Current action and preconditions to check: trajectory_clear

Your task: For each precondition in the list above, predict whether it will hold at this action.

Consider the current scene as observed from the mobile robot's camera, and analyze the predicted future states of all dynamic agents (e.g., people, animals, vehicles, or any moving entities) within the NEXT SECOND.

IMPORTANT: Only answer "very likely" if you are absolutely certain—based on strong, clear evidence—that a dynamic agent will violate the precondition in the predicted future state. Do NOT answer "very likely" for unlikely, ambiguous, or low-probability risks.

Ask yourself for each precondition: Is there a high probability, with clear and convincing evidence, that the predicted future states of any dynamic agent will interfere with the predicted future state of the currently executing action within the NEXT SECOND, causing that precondition to fail?

Assess the risk level based on these predictions. Use "likely" or "very likely" if motions create a clear risk of interference.

Use "neutral" or "improbable" if agents are nearby but their predicted paths are clearly diverging or non-conflicting.

Failure Risk Categories: "very improbable", "improbable", "neutral", "likely", "very likely"

Answer Format: Output ONLY the probability_of_failure value from these categories: "very improbable", "improbable", "neutral", "likely", "very likely"

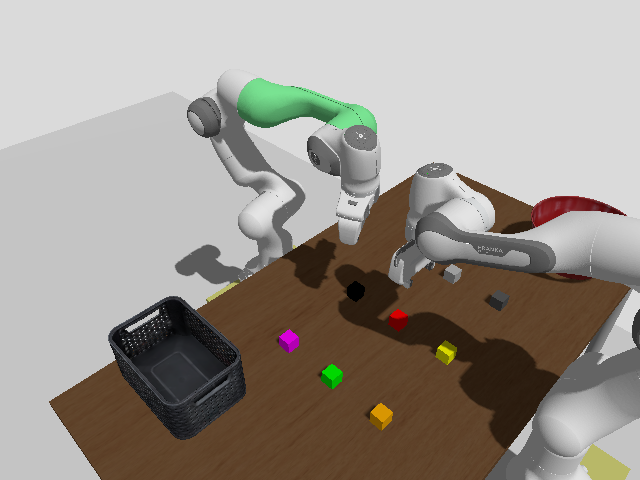

Answer: very likely